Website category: sports
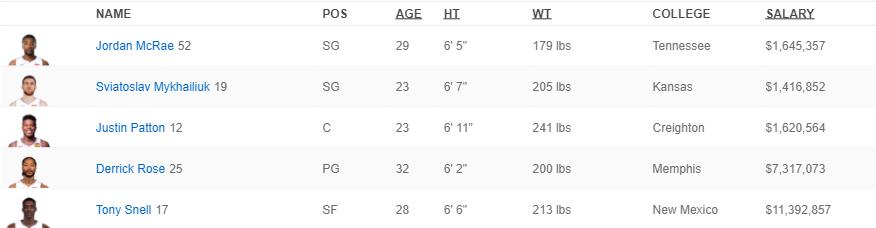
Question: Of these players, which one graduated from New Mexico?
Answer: Tony Snell

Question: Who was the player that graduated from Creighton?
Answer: Justin Patton

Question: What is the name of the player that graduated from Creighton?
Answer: Justin Patton

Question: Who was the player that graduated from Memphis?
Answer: Derrick Rose

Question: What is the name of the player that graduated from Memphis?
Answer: Derrick Rose

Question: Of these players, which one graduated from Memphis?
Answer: Derrick Rose

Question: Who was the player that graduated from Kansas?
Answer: Sviatoslav Mykhailiuk

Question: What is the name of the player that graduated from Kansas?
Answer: Sviatoslav Mykhailiuk

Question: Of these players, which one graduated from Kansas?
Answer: Sviatoslav Mykhailiuk

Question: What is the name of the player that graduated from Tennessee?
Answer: Jordan McRae

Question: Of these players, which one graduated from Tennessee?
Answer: Jordan McRae